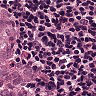
Metastatic tissue present: yes